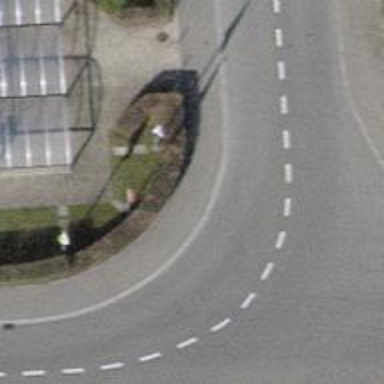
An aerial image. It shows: Flagpole which is man-made.